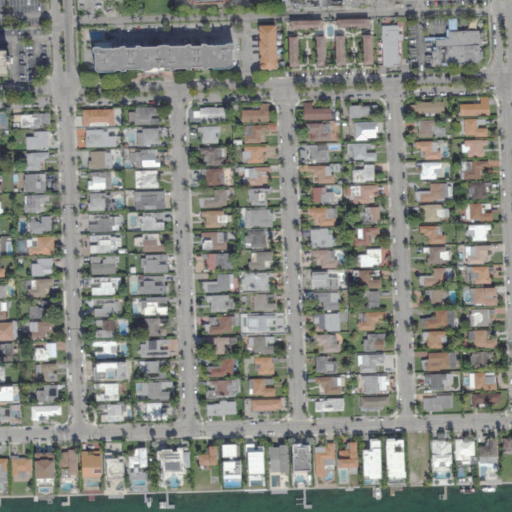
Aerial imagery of island in Florida named Treasure Island containing medium intensity development, high intensity development, low intensity development, and open water